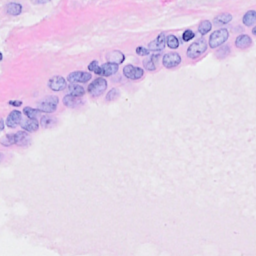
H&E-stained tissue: Breast